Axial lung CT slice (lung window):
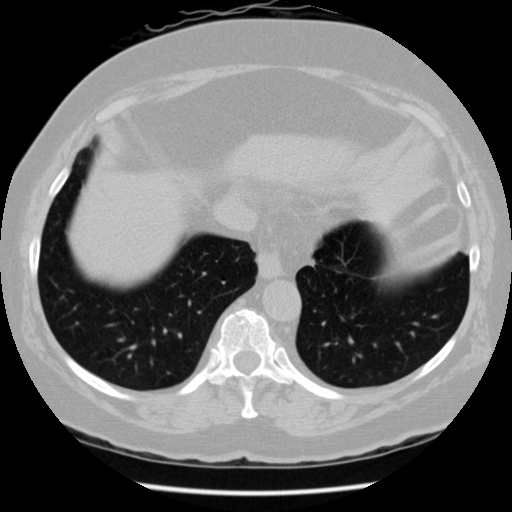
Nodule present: no